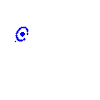
Particle: pion